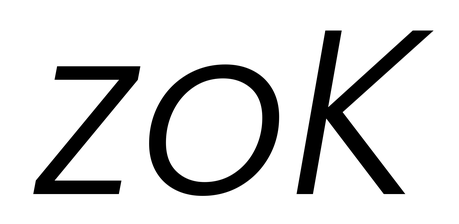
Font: Poppins-LightItalic